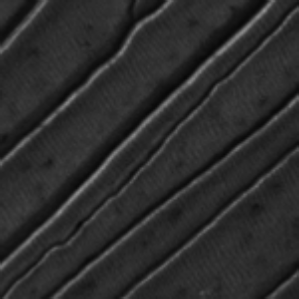
Label: frost